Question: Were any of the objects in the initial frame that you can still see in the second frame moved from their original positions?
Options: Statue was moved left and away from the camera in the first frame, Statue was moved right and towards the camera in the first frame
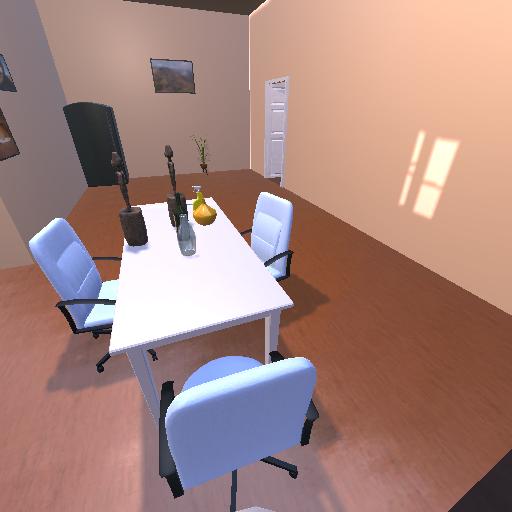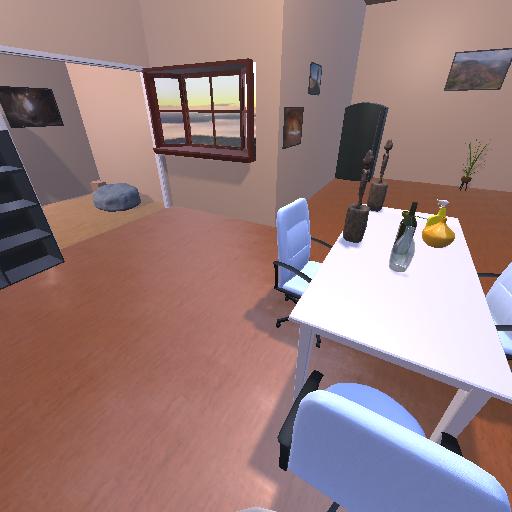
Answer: Statue was moved left and away from the camera in the first frame